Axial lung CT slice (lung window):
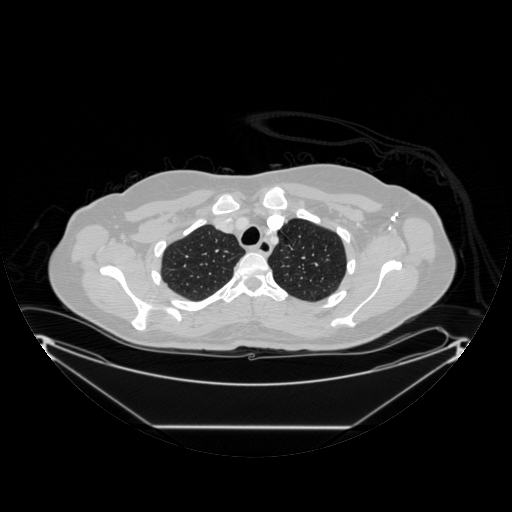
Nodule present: no